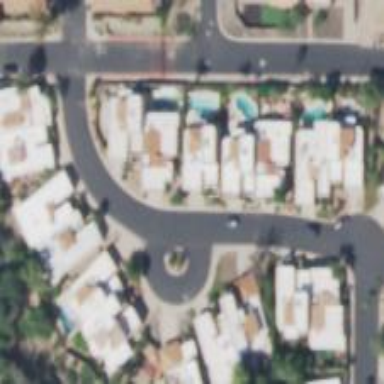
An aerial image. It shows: Asphalt road in residential area.